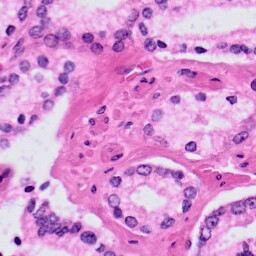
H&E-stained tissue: Prostate